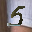
Label: 5